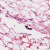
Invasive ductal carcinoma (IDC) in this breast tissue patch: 0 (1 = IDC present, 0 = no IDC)